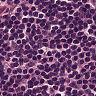
Metastatic tissue present: no